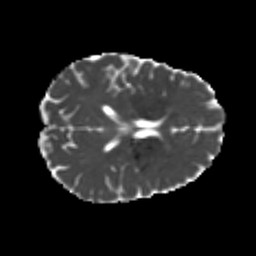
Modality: MD
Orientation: axial
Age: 22
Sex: female
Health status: healthy
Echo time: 0.074 s